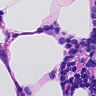
Metastatic tissue present: no